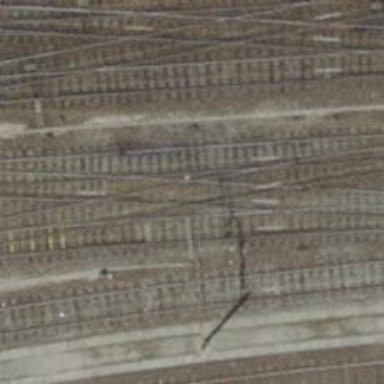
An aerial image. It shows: Railway crossing.